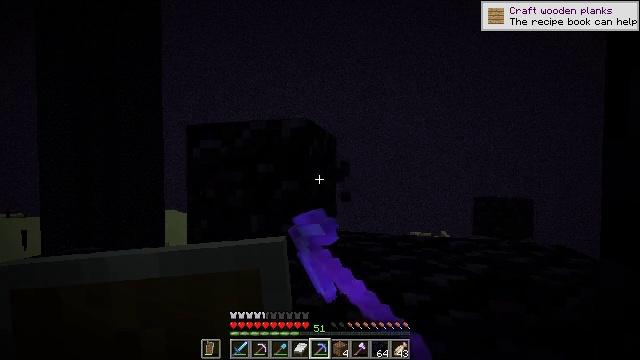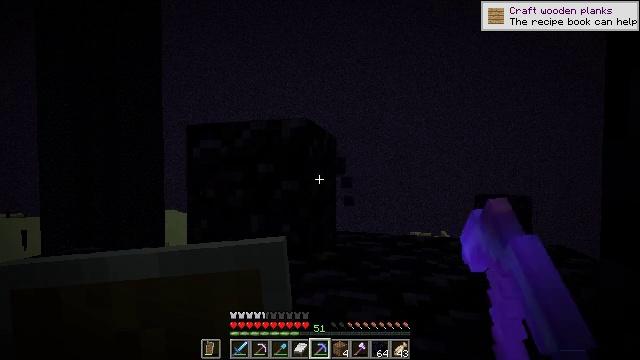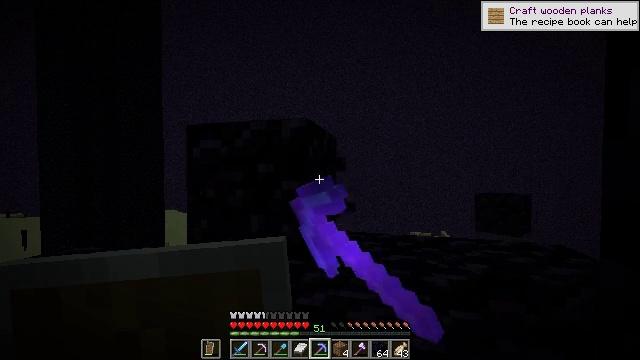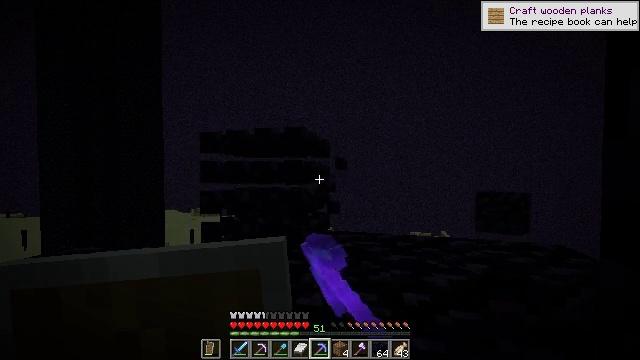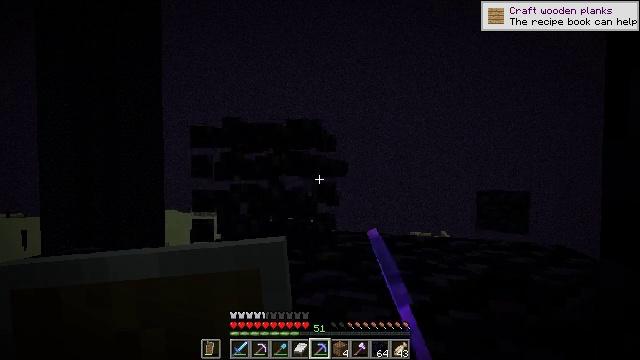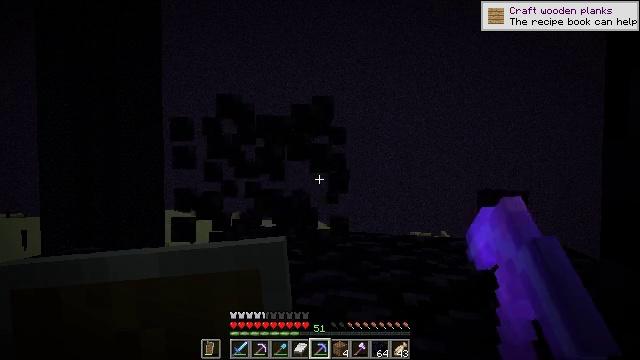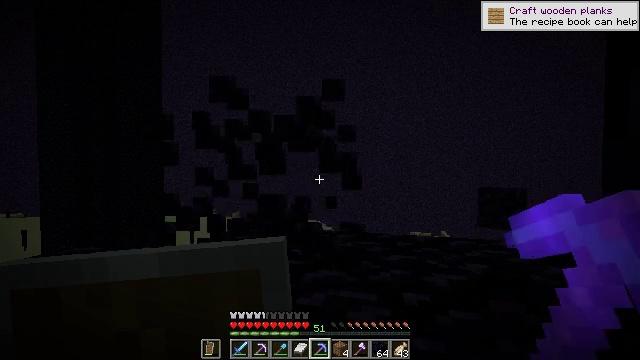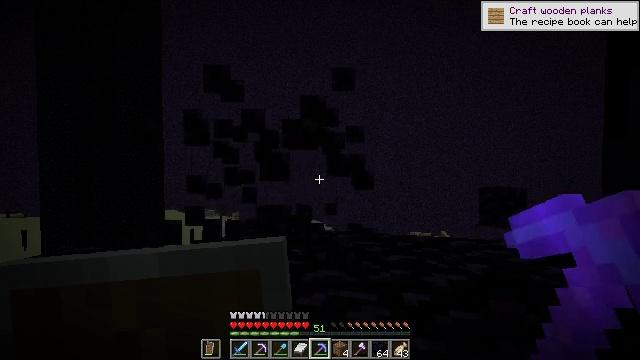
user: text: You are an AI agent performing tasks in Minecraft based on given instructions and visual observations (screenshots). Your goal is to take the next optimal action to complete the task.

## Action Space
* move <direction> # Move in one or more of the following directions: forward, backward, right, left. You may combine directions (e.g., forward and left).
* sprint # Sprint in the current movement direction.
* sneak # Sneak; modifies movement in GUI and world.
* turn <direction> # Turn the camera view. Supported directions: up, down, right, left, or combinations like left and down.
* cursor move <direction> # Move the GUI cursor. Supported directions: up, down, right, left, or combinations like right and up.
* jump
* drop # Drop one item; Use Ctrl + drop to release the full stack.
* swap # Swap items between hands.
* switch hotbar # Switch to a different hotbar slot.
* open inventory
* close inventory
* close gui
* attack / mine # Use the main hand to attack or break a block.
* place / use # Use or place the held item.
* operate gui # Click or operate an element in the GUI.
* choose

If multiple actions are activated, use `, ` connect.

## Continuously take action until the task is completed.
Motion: motion action
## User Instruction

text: Collect obsidian for crafting.
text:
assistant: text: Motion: attack / mine
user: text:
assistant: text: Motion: attack / mine
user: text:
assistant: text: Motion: attack / mine
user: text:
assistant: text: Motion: attack / mine
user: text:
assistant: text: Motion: attack / mine
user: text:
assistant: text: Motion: attack / mine
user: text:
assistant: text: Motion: attack / mine
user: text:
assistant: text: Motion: attack / mine